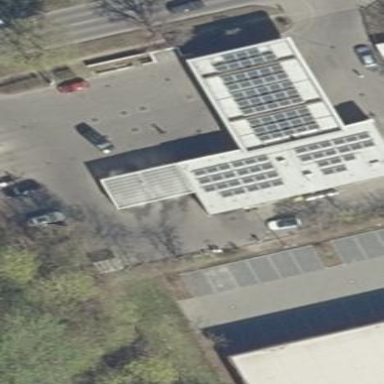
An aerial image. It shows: Fuel station located within retail area.